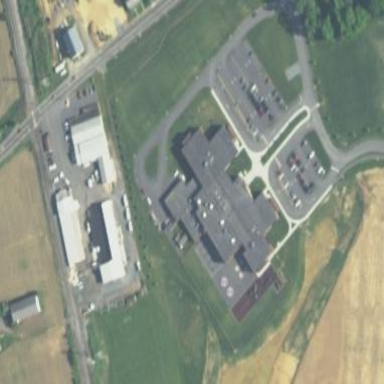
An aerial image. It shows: School building.